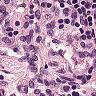
Metastatic tissue present: no